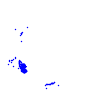
Particle: electron